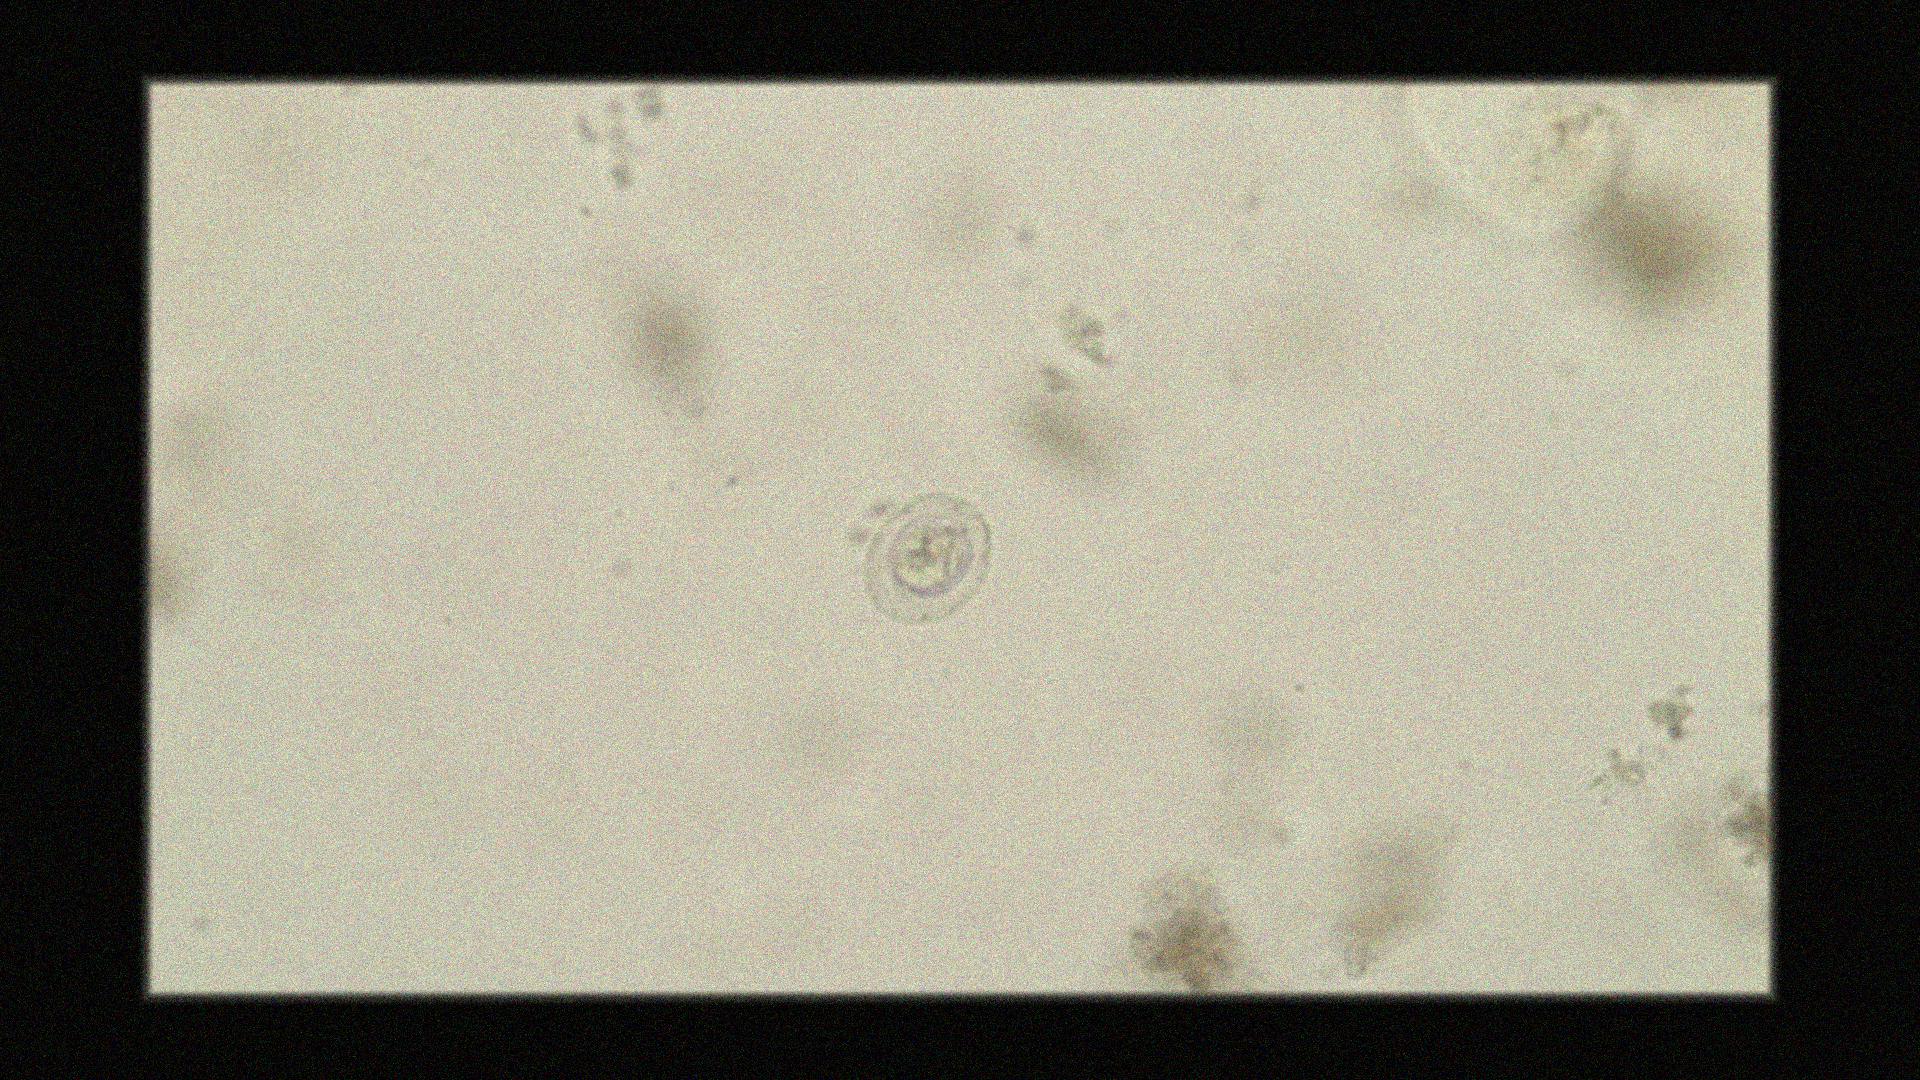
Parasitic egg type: Hymenolepis nana